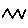
Label: zigzag